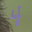
Label: 4